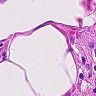
Metastatic tissue present: no